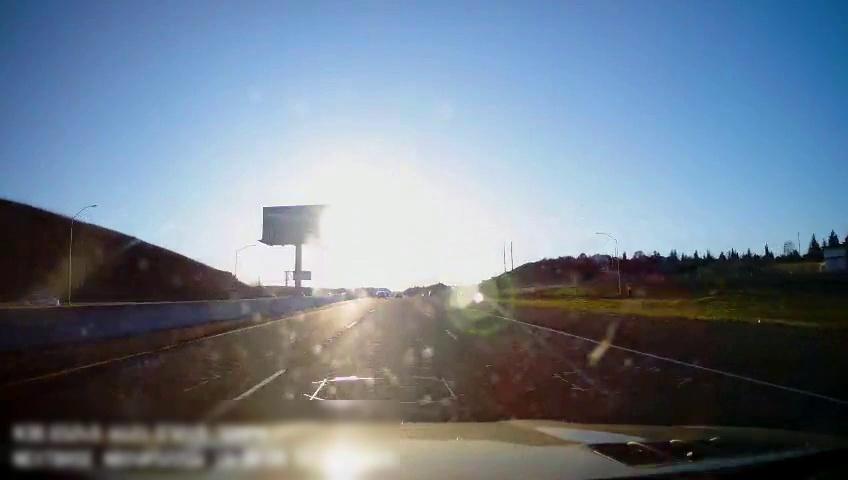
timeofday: Day
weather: Sunny
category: Drivable Space
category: Lanes | Current Lane
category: Lanes | Current Lane
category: Lanes | Alternate Lane
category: Lanes | Alternate Lane